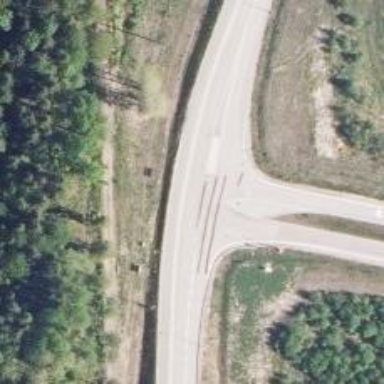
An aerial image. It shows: Asphalt motorway link road classified as tertiary.